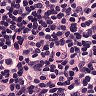
Metastatic tissue present: yes